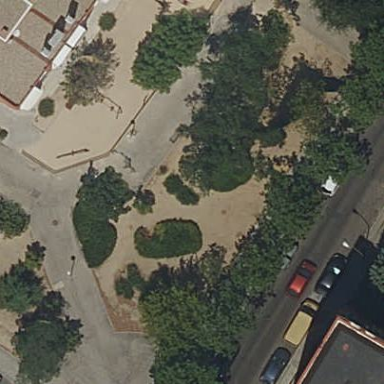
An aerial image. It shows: Garden with kerb border.